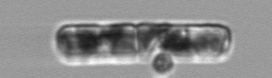
Label: Guinardia_delicatula